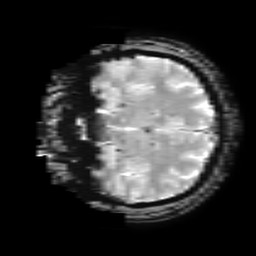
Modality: T2starw
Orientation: coronal
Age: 37
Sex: male
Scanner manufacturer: ge
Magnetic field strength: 3 T
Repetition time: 0.65 s
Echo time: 0.02 s